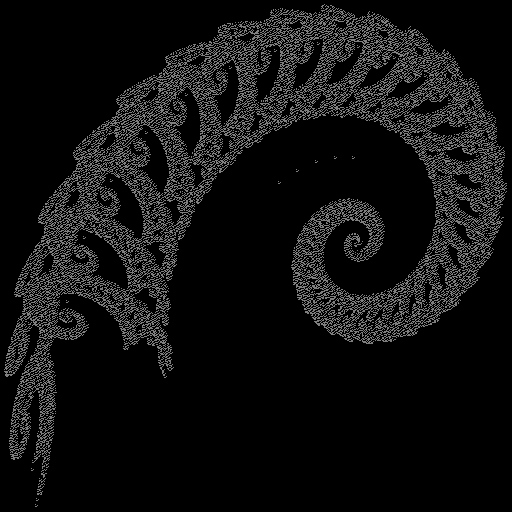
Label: octopuslegs